Question: I need to apply conditional formatting to a cell using VBScript to change the background color of the cell if it's value is not between the value of two other cells:

code from the macro
'''
Selection.FormatConditions.Add Type:=xlCellValue, Operator:=xlNotBetween, _
Formula1:="=$I$28", Formula2:="=$J$28"
Selection.FormatConditions(Selection.FormatConditions.Count).SetFirstPriority
With Selection.FormatConditions(1).Interior
.PatternColorIndex = xlAutomatic
.Color = 255
.TintAndShade = 0
End With
Selection.FormatConditions(1).StopIfTrue = False
End Sub
'''
My conversion to vbscript that isn't working
'''
priceRange = "K"&rowNum + 2
objWorkSheet.Range(priceRange).FormatConditions.Add Type:=1, Operator:=2, Formula1:="=$I$"&finalRowNum + 1&"", Formula2:="=$J$"&finalRowNum + 1&""
objWorkSheet.Range(priceRange).FormatConditions(objExcel.Selection.FormatConditions.Count).SetFirstPriority
objWorkSheet.Range(priceRange).FormatConditions(1).Interior.PatternColorIndex = -4105
objWorkSheet.Range(priceRange).FormatConditions(1).Interior.Color = 255
objWorkSheet.Range(priceRange).FormatConditions(1).Interior.TintAndShade = 0
objWorkSheet.Range(priceRange).FormatConditions(1).StopIfTrue = False
'''
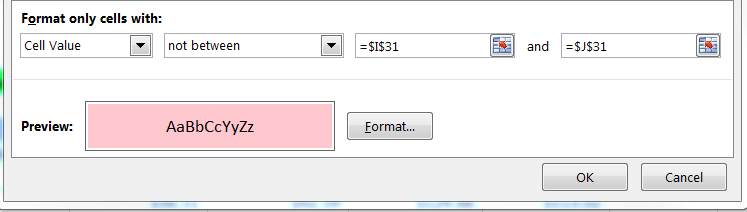
Answer: The code that worked
'''
Set rng = objWorkSheet.Range("K" & rowNum + 2)
'vbscript doesn't support named arguments, only positional
Set fc = rng.FormatConditions.Add(1, 2, _
"=$I$" & finalRowNum, _
"=$J$" & finalRowNum)
fc.SetFirstPriority
With fc.Interior
.PatternColorIndex = -4105
.Color = 255
.TintAndShade = 0
End With
fc.StopIfTrue = False
'''